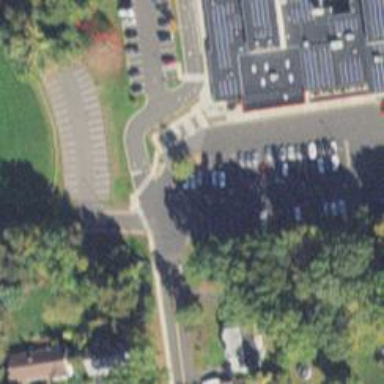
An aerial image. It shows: Parking space.